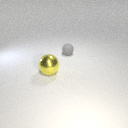
large yellow metal sphere to the left of small gray rubber sphere